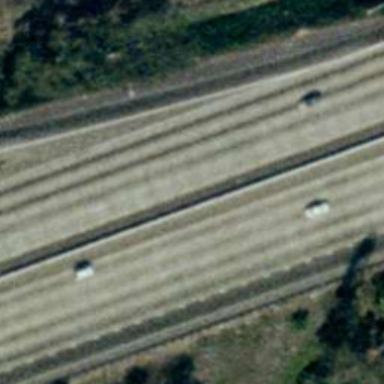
There are two straight freeways closed to each other .